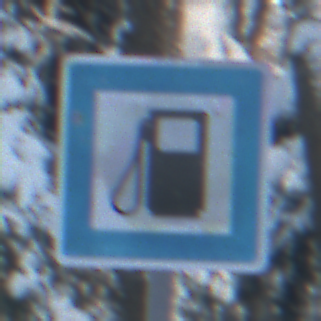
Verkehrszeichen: Tankstelle
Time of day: MorningAfternoon
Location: Outdoor (Nature)
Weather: Clear
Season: Winter
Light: Natural